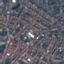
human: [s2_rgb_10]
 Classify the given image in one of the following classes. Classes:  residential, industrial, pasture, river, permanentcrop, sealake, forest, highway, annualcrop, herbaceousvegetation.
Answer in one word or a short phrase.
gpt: Residential